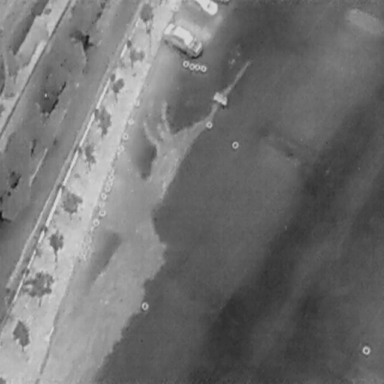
There are two Cars in the infrared image.